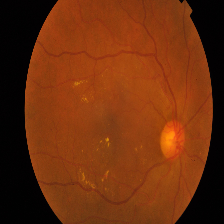
Diabetic retinopathy grade: Proliferative DR